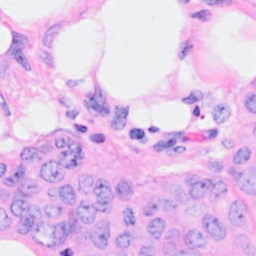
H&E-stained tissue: Breast